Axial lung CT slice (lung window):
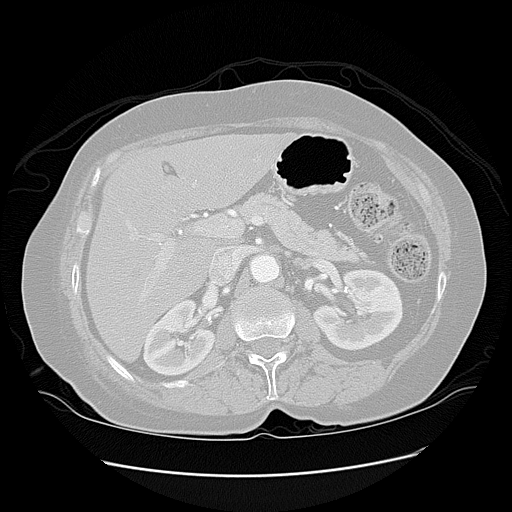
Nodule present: no